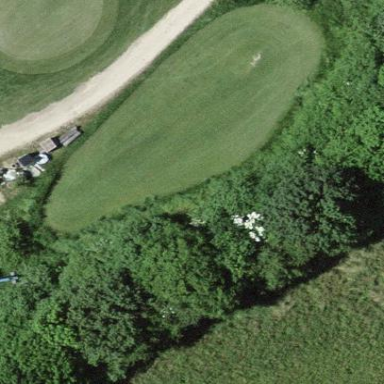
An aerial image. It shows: Grass area designated as golf tee.